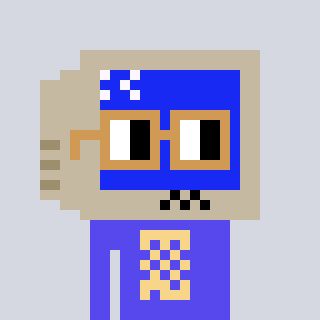
a pixel art character with square brown glasses, a old monitor-shaped head and a computerblue-colored body on a cool background